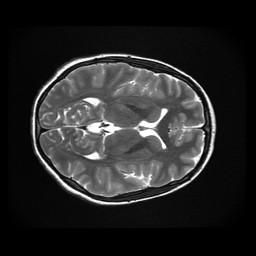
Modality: T2w
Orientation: axial
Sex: female
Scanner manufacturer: ge
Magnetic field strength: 3 T
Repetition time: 5 s
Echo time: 0.1015 s